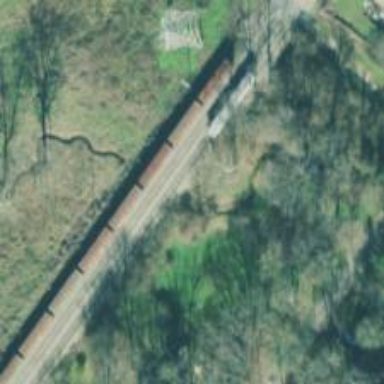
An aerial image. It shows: Spur railway service for aggregate transportation.